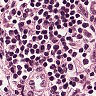
Metastatic tissue present: no